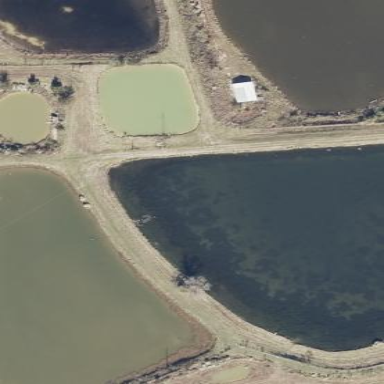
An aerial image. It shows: Peaceful pond surrounded by nature.